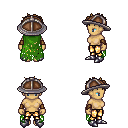
a pixel art fantasy rpg character, female body template, human, tanned skin, green tattered cape, gold greaves, blonde bedhead hairstyle, chain helm, leather bracers, metal boots, four views (front, back, left, right), 2x2 character sprite sheet, small pixel art, hard edges, no anti-aliasing